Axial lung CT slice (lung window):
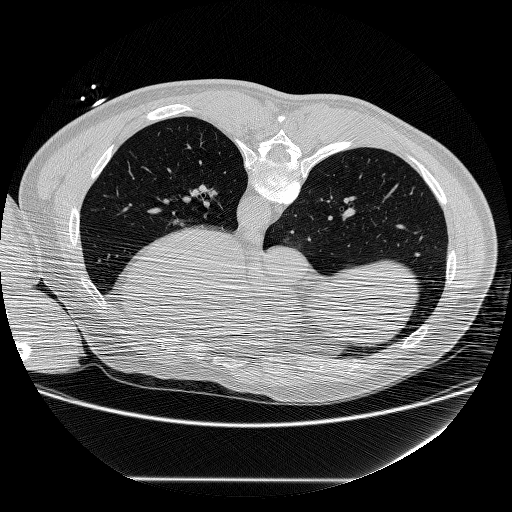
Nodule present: no